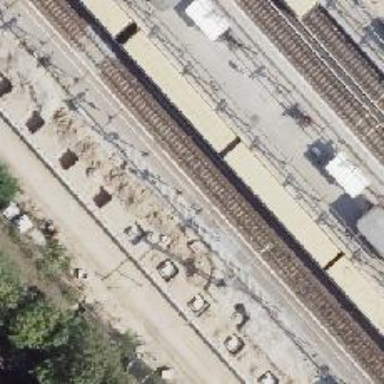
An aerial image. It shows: Platform edge at railway station.